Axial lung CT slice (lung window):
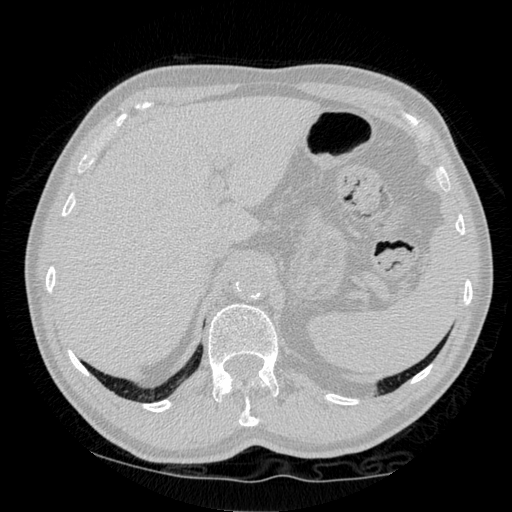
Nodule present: no